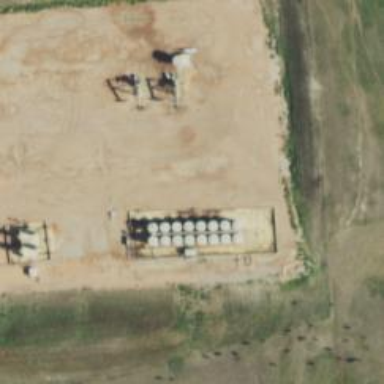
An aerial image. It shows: Storage tank with man-made structure.